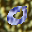
Label: 0